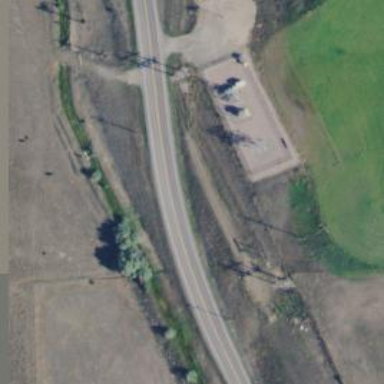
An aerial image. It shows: Secondary road.